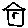
Label: house